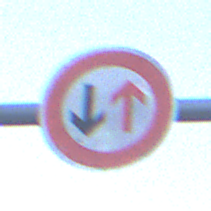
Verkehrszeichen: VorrangDesGegenverkehrs
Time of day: Dawn
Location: Outdoor (Urban)
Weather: Clear
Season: NotSpecified
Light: Natural